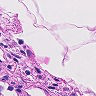
Metastatic tissue present: no